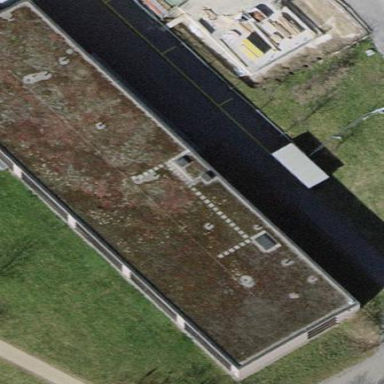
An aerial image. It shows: Building with flat roof.